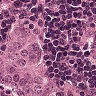
Metastatic tissue present: yes